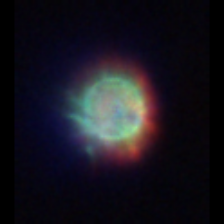
Taxon: Ciliates
Group: Other